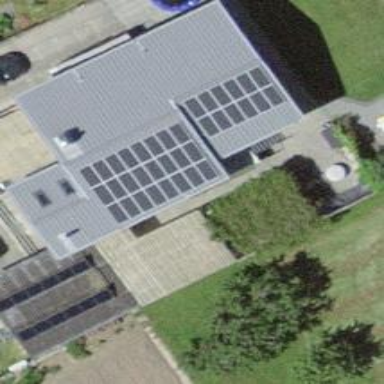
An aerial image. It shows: Solar power generator utilizing photovoltaic technology with solar photovoltaic panels.